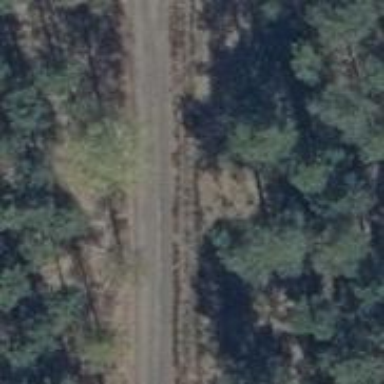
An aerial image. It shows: Gravel track with grade2 quality.